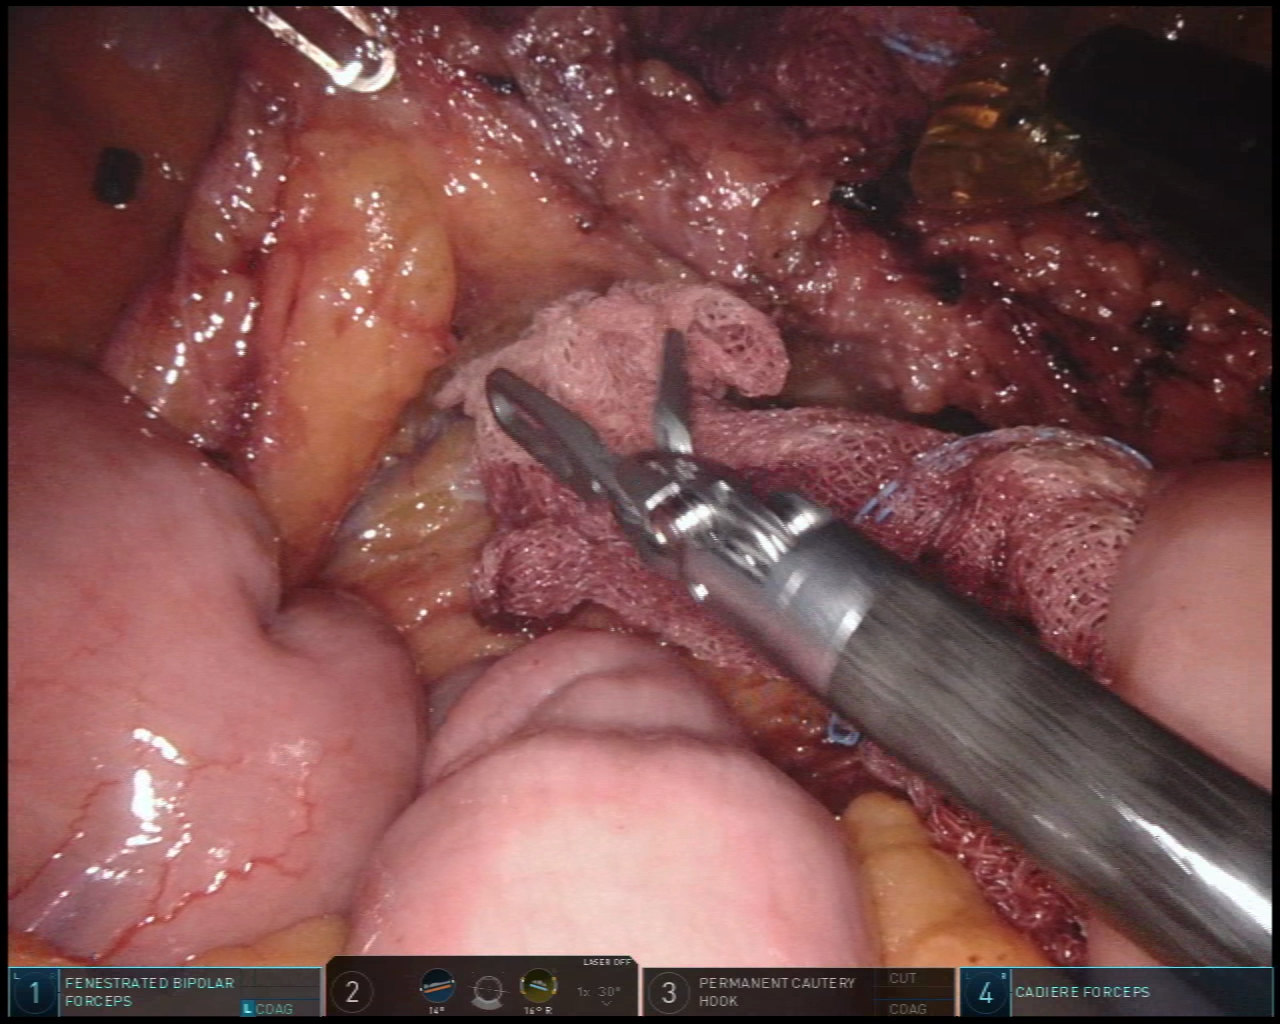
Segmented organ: intestinal_veins
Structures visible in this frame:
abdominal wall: no
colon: no
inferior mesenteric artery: no
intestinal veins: yes
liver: no
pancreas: no
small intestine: yes
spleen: no
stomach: no
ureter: no
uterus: no
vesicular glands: no